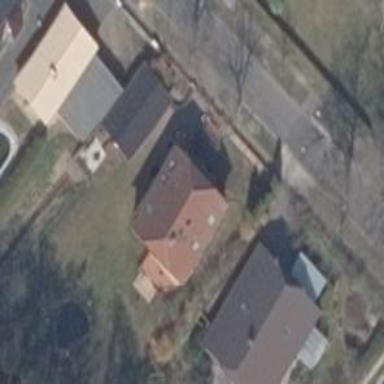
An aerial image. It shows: Detached building with half-hipped roof oriented along its length.